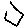
Label: hexagon